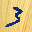
Label: 3